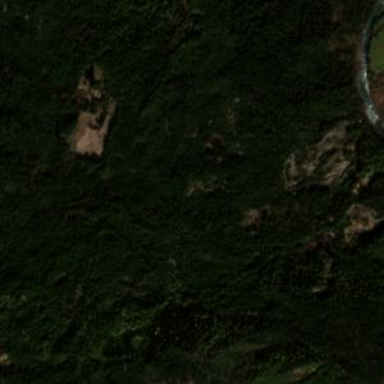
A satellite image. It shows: Forest area.